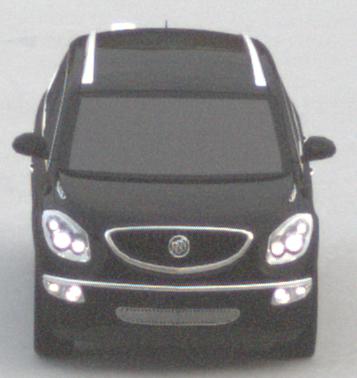
Make: Buick
Model: Enclave
Detailed model: GMT967
Model produced from: 2007
Model produced until: 2017
Doors: 5
Color: black
Road condition: dry road
Daytime: morning or afternoon
Contrast: low contrast